Chest X-ray. View position: PA
Patient age: 61
Patient sex: F
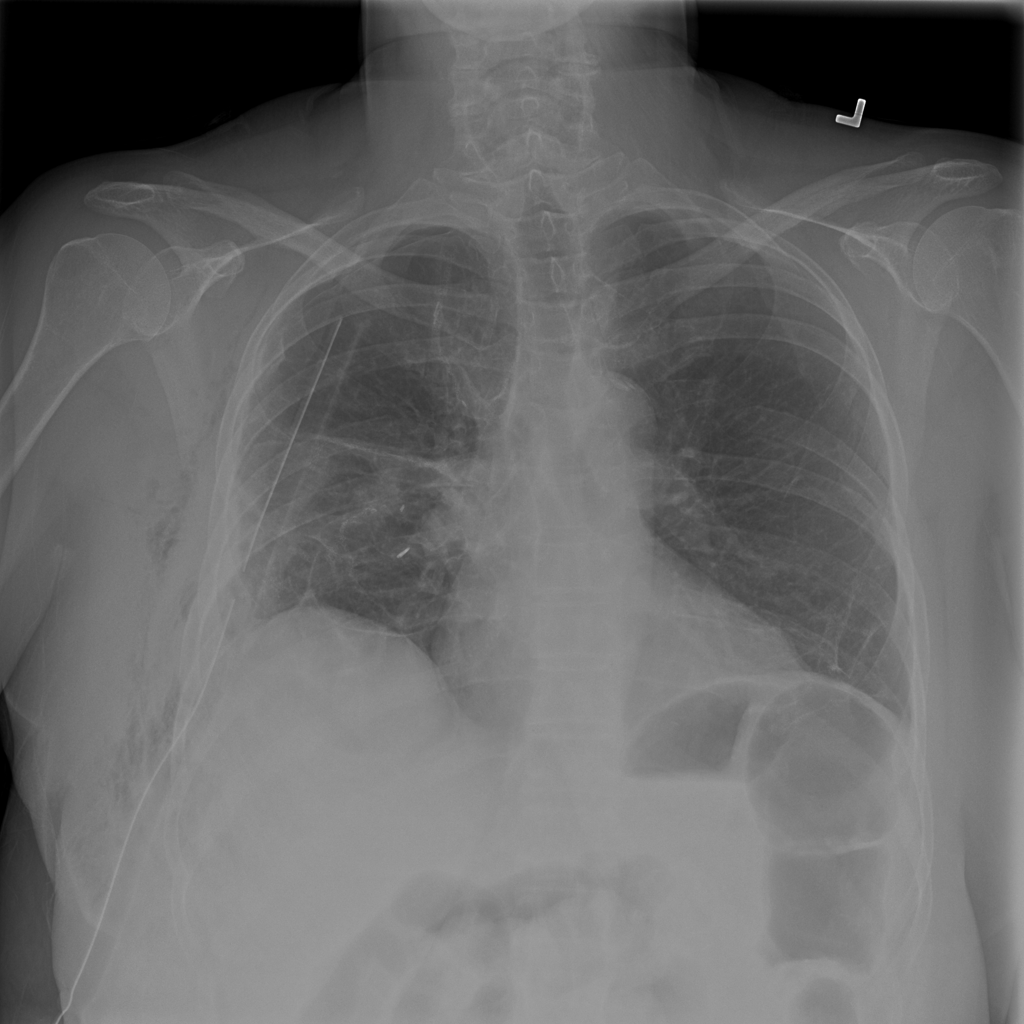
Finding: Pneumothorax